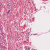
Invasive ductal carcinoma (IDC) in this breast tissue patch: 0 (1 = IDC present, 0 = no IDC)